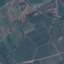
Land use / land cover class: PermanentCrop